Aerial crown-view tile of a tropical tree (Barro Colorado Island, Panama), acquired 20250512:
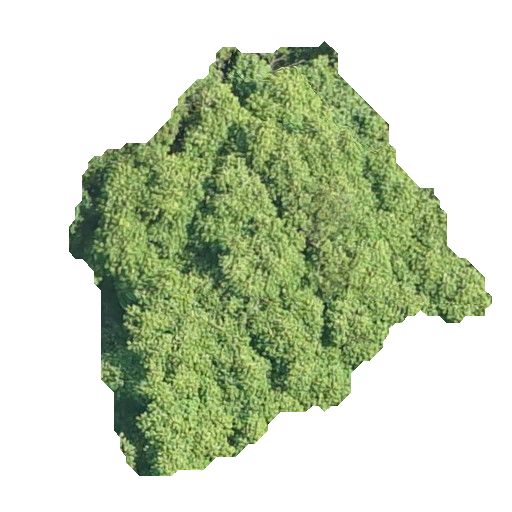
Species: Tachigali panamensis
GBIF accepted scientific name: Tachigali panamensis
Crown area: 160.93 m²